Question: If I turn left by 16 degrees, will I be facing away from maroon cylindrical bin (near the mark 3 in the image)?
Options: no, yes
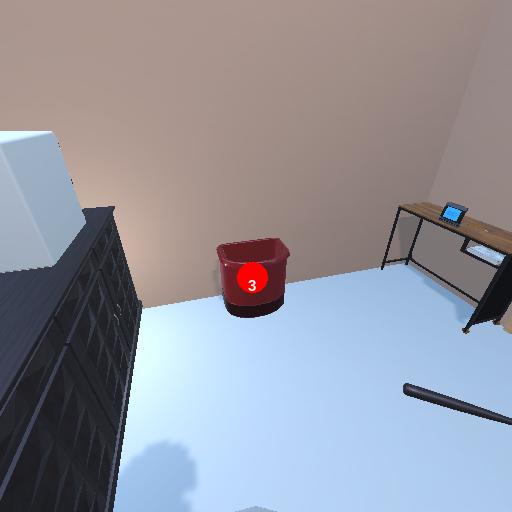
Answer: no